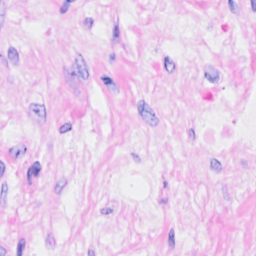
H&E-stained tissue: Breast